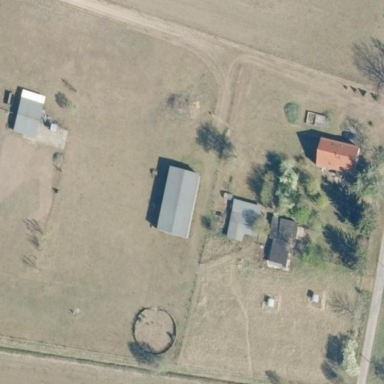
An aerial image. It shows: Farmyard area.